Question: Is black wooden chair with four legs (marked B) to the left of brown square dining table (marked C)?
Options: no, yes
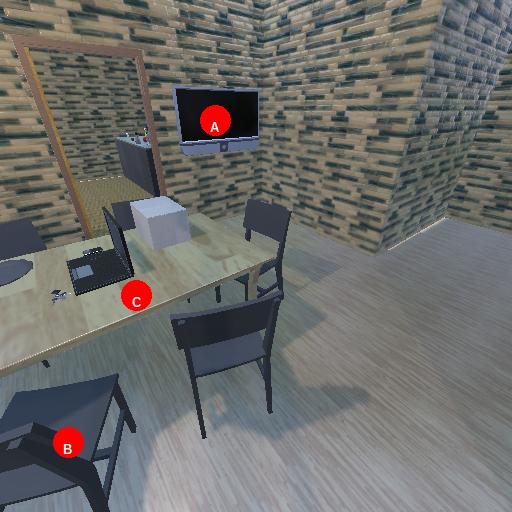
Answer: no